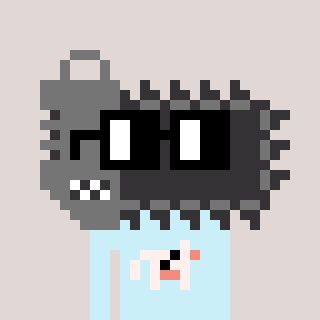
a pixel art character with square black glasses, a chainsaw-shaped head and a cold-colored body on a warm background